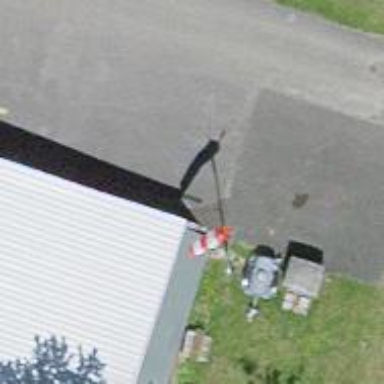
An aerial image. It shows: Windsock at the airport.